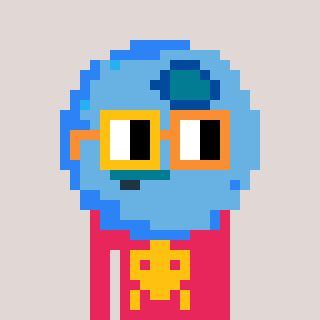
a pixel art character with square yellow and orange glasses, a blueberry-shaped head and a redpinkish-colored body on a warm background